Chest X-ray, PA view. Patient: 42 years old, sex F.
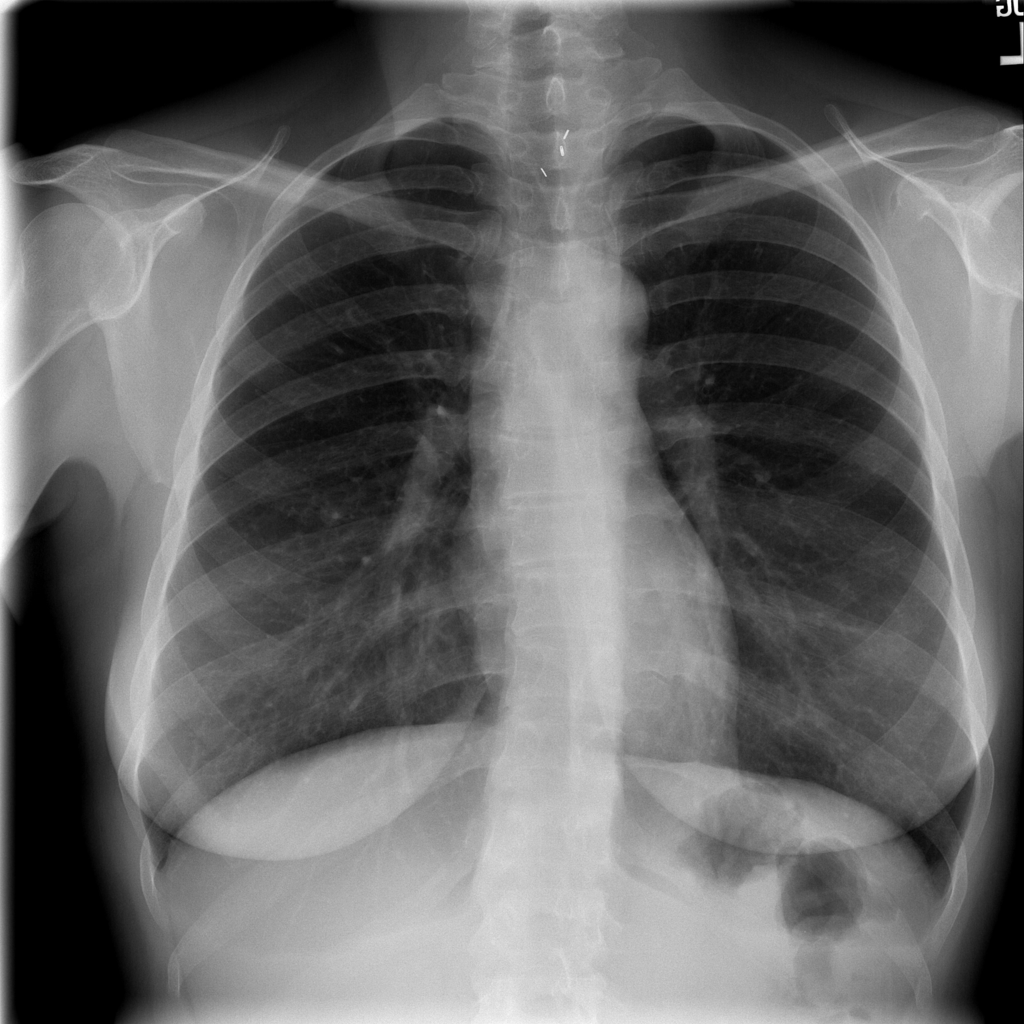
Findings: No Finding